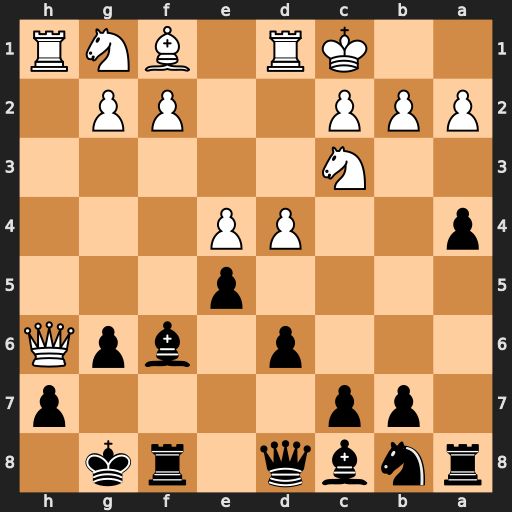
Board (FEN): rnbq1rk1/1pp4p/3p1bpQ/4p3/p2PP3/2N5/PPP2PP1/2KR1BNR
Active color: b
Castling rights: -
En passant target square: -
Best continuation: Bg5+ Qxg5 Qxg5+